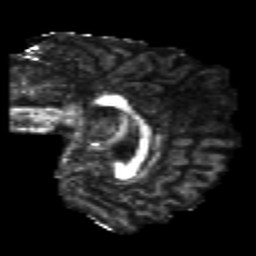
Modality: FA
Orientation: sagittal
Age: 20
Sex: male
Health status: healthy
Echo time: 0.074 s